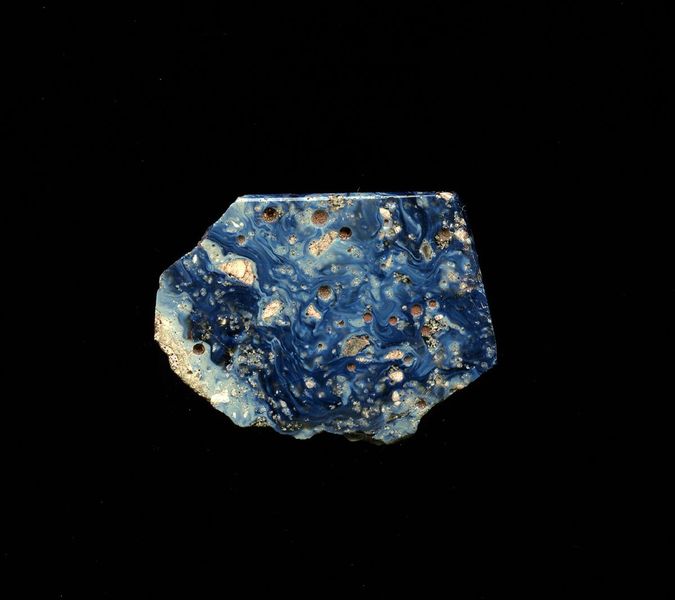
Titel: Fragment eines Gefäßes
Standort: Hamburg
Institution: Museum für Kunst und Gewerbe Hamburg
Schlagwörter: glas, antike, geschnitten, kaiserzeit, gepresst, aufbewahrung, schankgeschirr, gefäß, behälter, frühe kaiserzeit, prinzipat, römische, mittlere, späte